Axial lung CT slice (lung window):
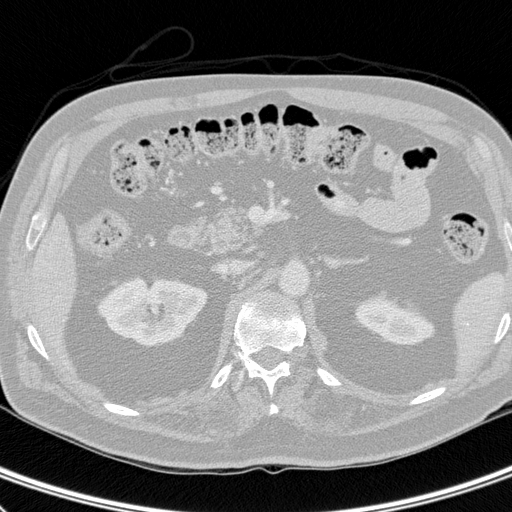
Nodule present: no